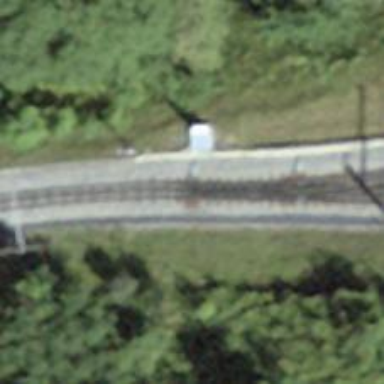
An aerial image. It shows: Railway switch.